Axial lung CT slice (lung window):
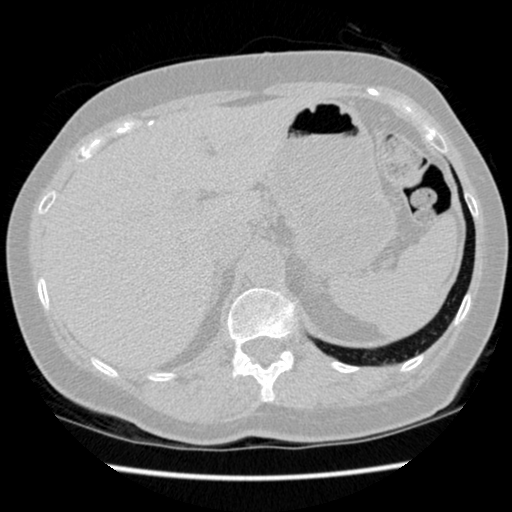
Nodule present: no